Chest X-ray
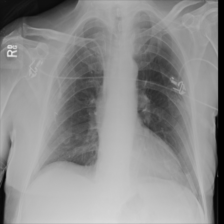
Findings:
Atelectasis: negative
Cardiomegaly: negative
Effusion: negative
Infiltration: negative
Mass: negative
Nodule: negative
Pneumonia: negative
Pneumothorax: negative
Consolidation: negative
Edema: negative
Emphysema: negative
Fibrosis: negative
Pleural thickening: negative
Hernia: negative